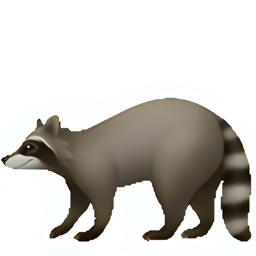
Name: raccoon
Emoji: 🦝
Group: Animals & Nature
Sub-group: animal-mammal